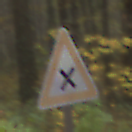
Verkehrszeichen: KreuzungOderEinmuendung
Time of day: MorningAfternoon
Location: Outdoor (Nature)
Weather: Overcast
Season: Autumn
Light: Natural